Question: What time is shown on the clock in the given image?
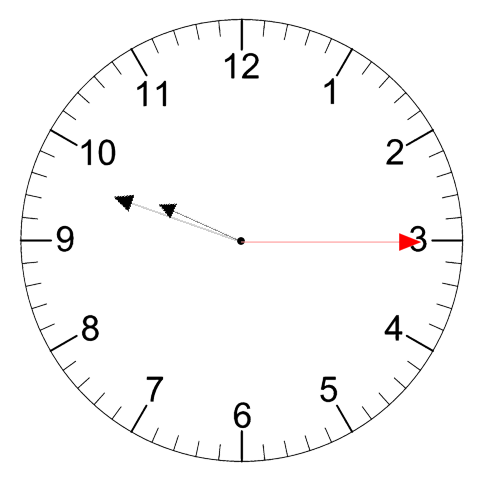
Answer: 09:48:15